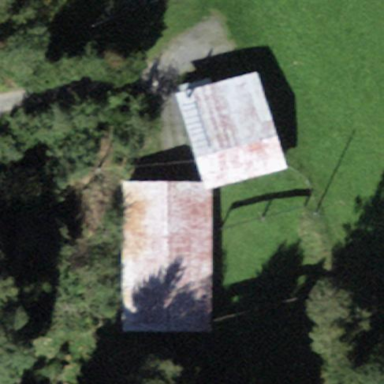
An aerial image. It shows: Simple house.